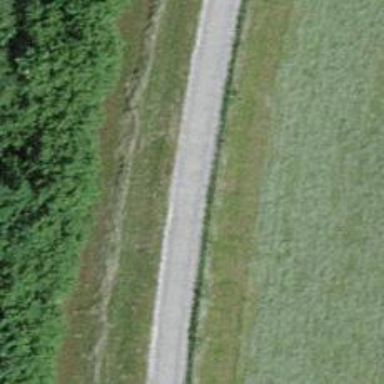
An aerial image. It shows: Track with fine gravel surface of grade2 quality.